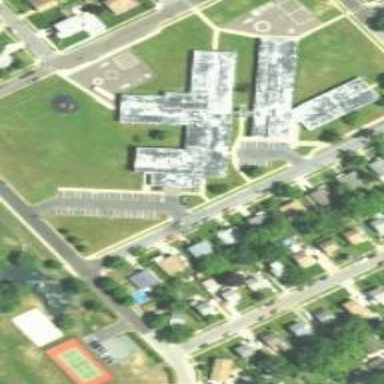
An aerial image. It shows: School building.